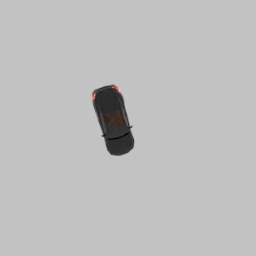
Label: mechanical